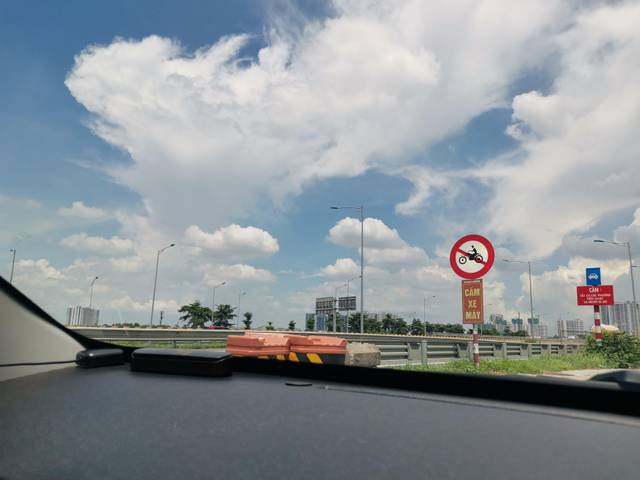
Region: Vietnam
Coordinates: 21.005, 105.924